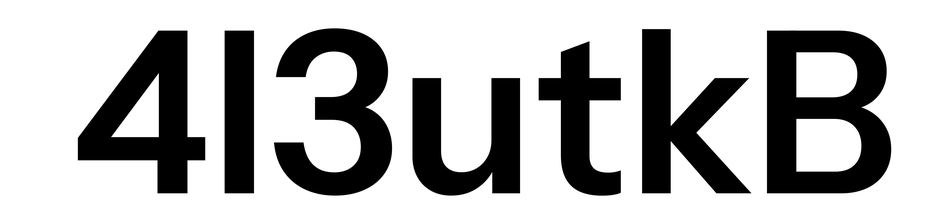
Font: InstrumentSans_SemiBold